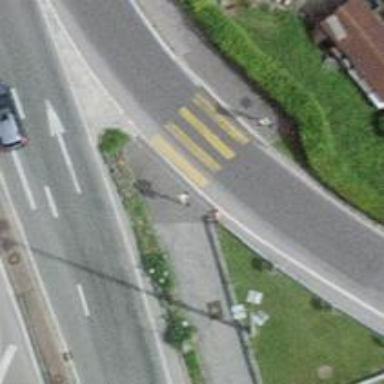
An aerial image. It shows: Marked crossing with zebra stripes on the road.